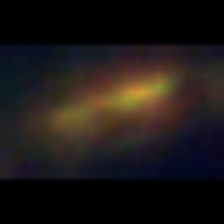
Taxon: Pennate
Group: Diatoms